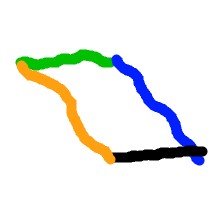
Shape: parallelogram